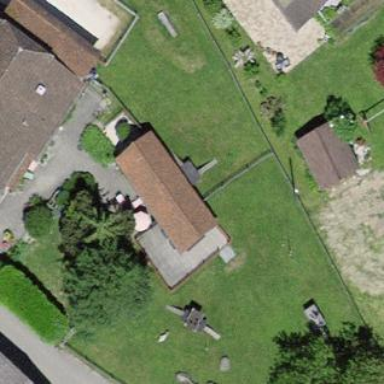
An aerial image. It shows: Barn.